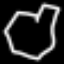
Label: octagon